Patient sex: M
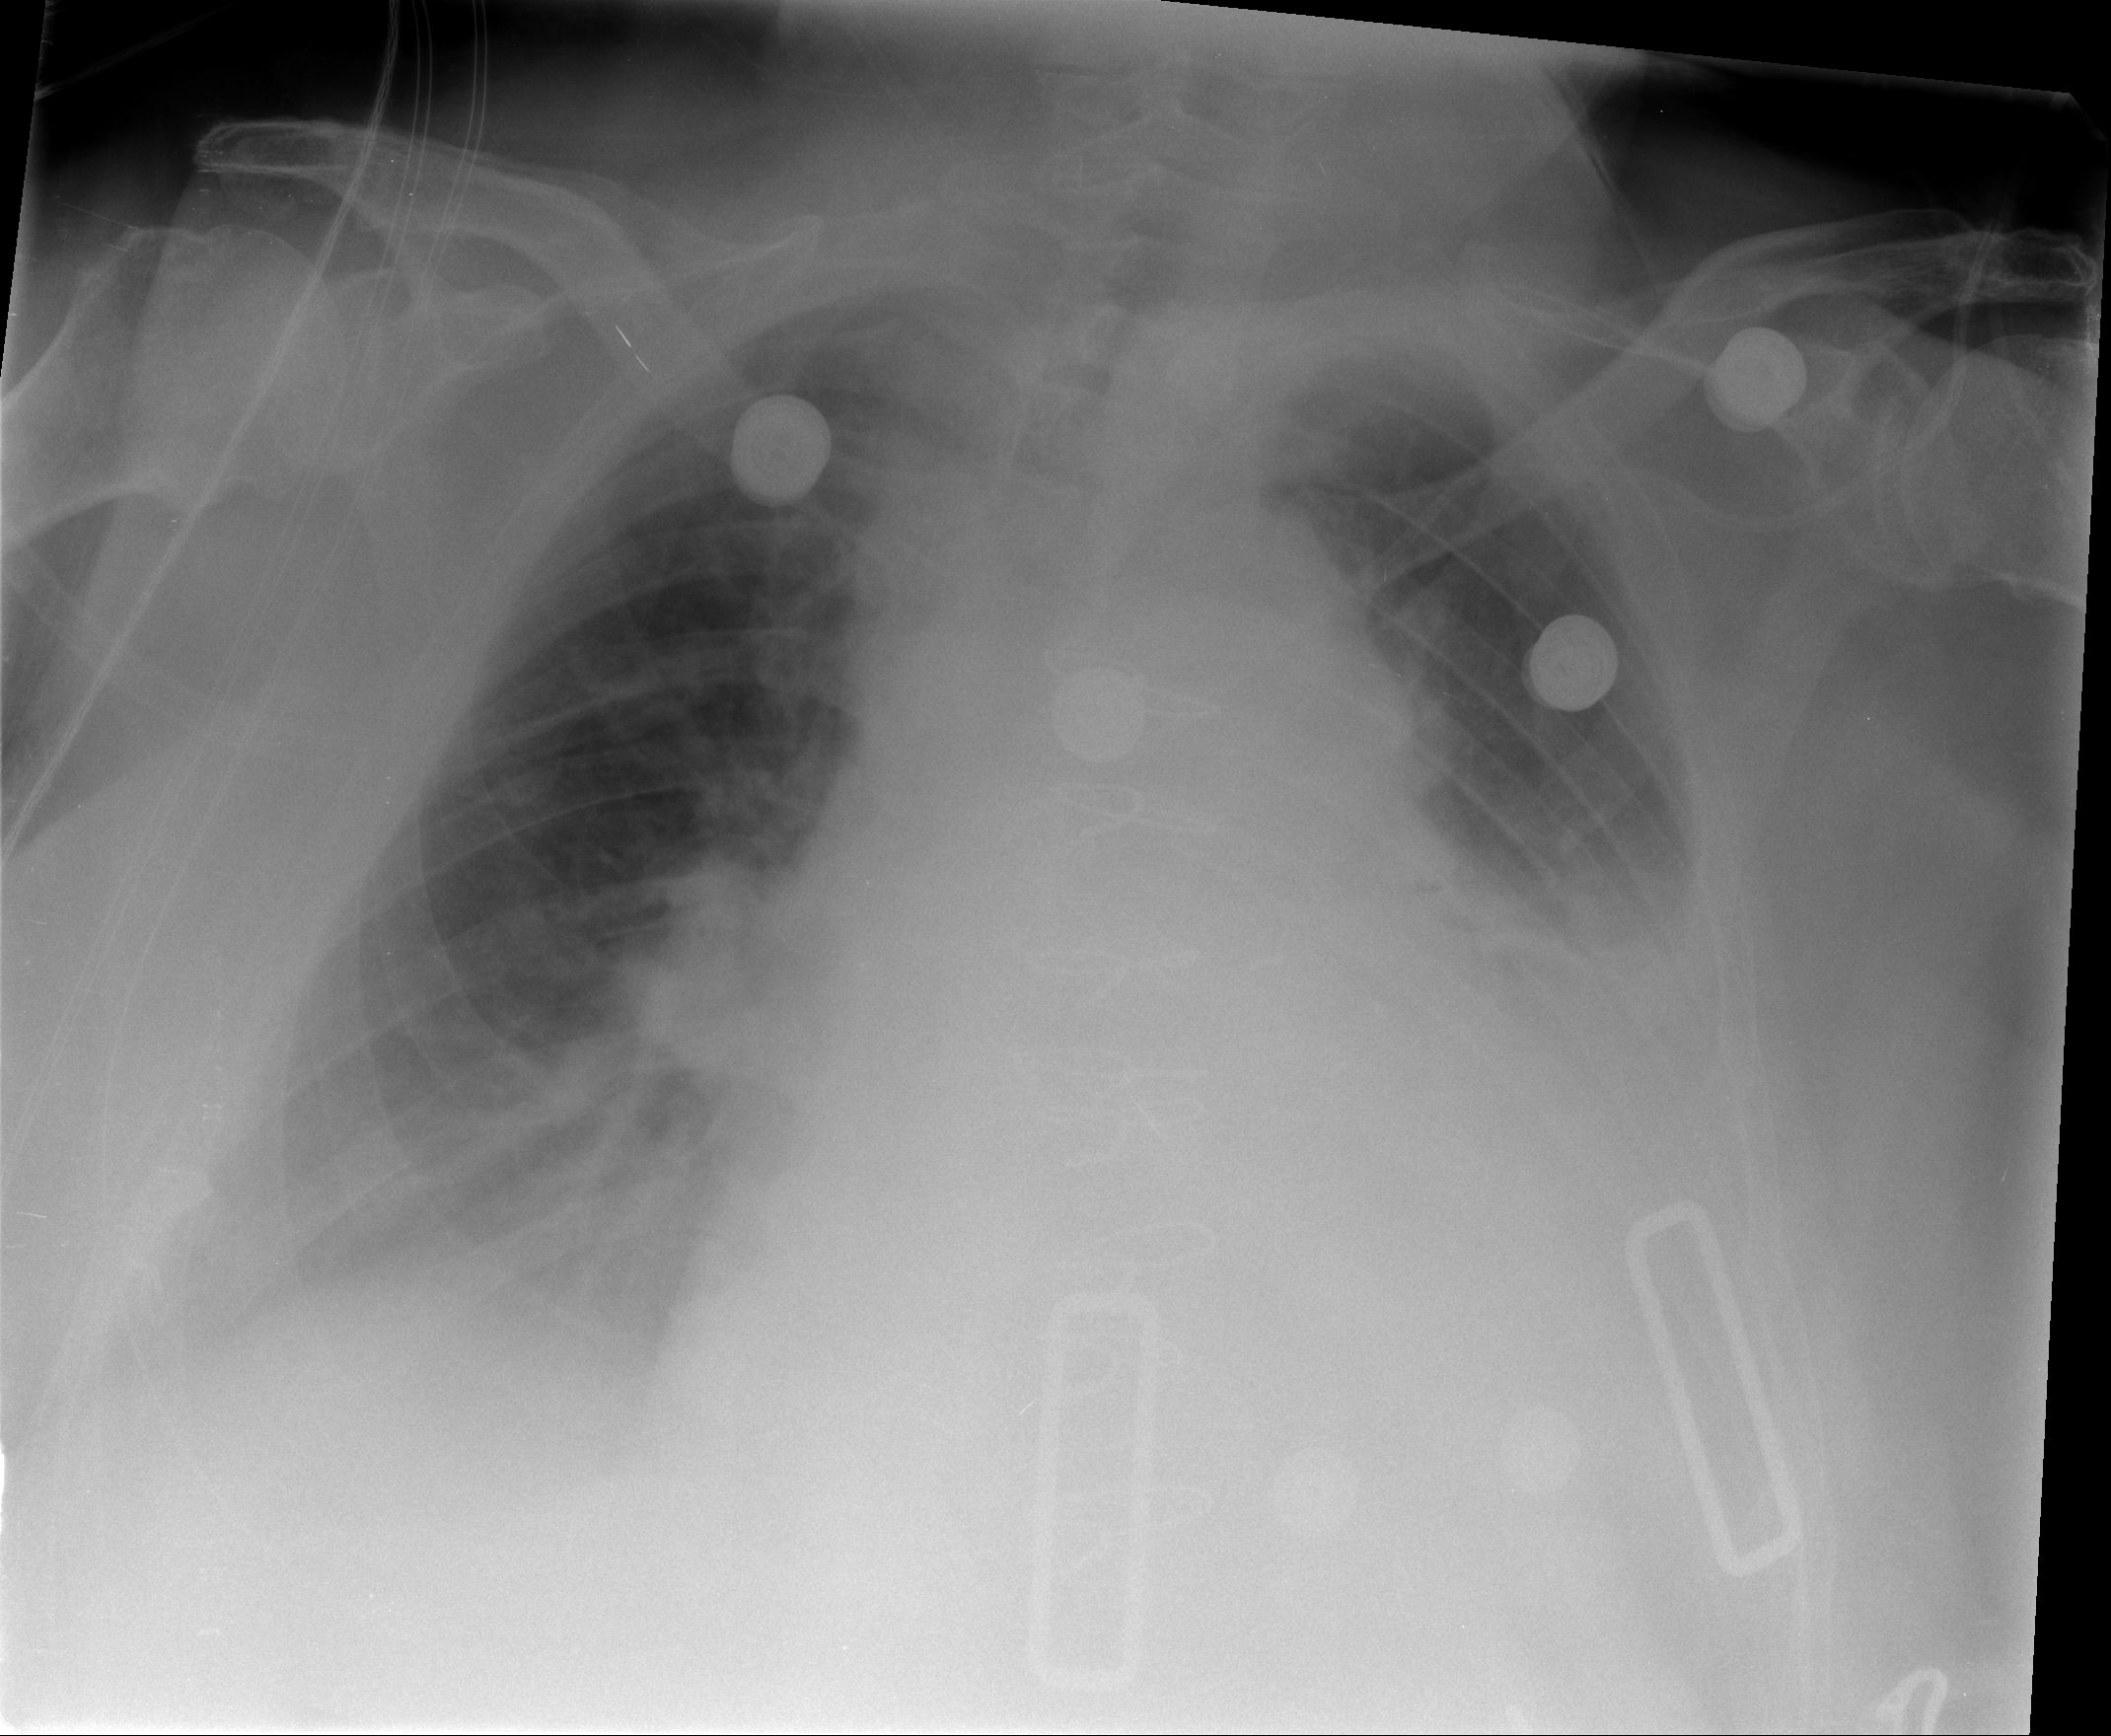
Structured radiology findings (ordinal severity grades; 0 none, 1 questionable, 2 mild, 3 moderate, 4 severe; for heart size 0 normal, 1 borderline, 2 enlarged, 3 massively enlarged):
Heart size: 3
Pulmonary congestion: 0
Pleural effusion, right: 1
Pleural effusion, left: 2
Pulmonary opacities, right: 0
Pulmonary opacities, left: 0
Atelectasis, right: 0
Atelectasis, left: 3